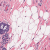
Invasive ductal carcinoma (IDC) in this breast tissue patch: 0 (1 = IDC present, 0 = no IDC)